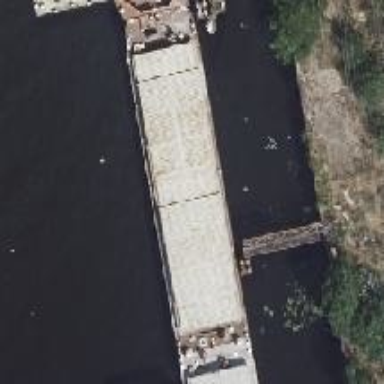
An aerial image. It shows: Man-made pier.